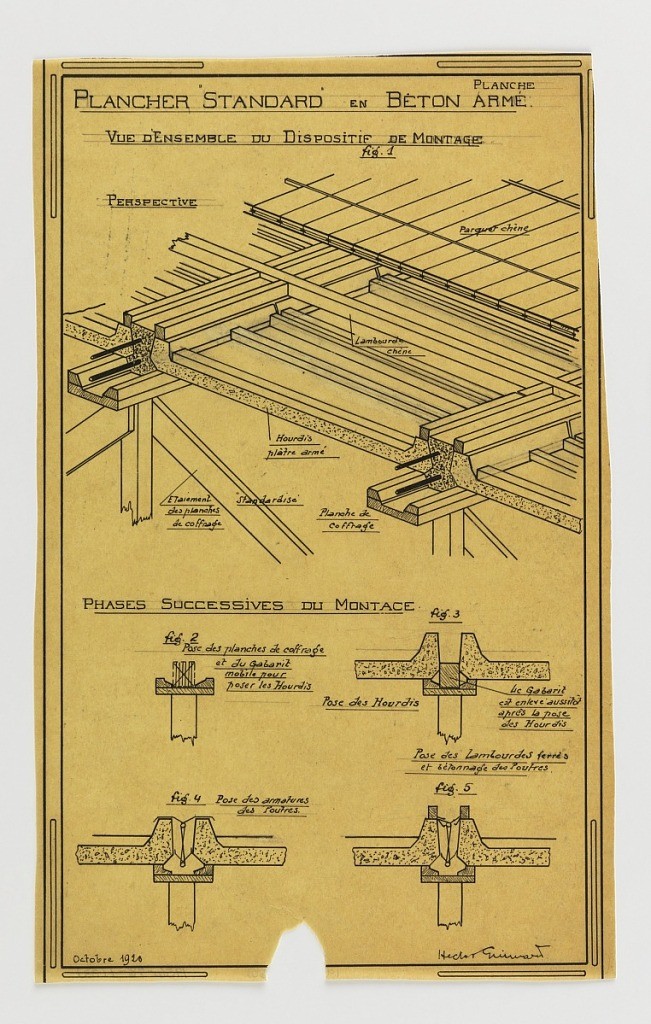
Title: Design for a Mass-Operational House Designed by Hector Guimard, Construction Directions for the Supports
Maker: Hector Guimard, French, 1867–1942
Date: October 1920
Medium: Pen and black ink, graphite on tracing paper
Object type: Drawing
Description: Design for a mass-operational house by Guimard, detailing the construction of the supports.